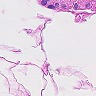
Metastatic tissue present: no